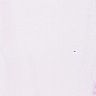
Metastatic tissue present: no